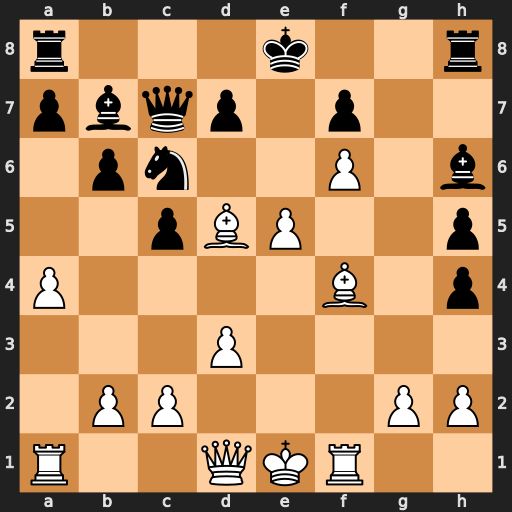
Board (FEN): r3k2r/pbqp1p2/1pn2P1b/2pBP2p/P4B1p/3P4/1PP3PP/R2QKR2
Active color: w
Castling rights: Qkq
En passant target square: -
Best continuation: Bxf7+ Kd8 Qxh5